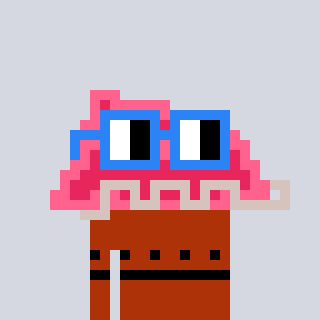
a pixel art character with square blue glasses, a retainer-shaped head and a hotbrown-colored body on a cool background